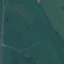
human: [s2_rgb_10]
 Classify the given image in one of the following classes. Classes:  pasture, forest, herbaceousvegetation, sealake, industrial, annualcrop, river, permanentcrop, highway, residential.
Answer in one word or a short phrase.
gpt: Pasture